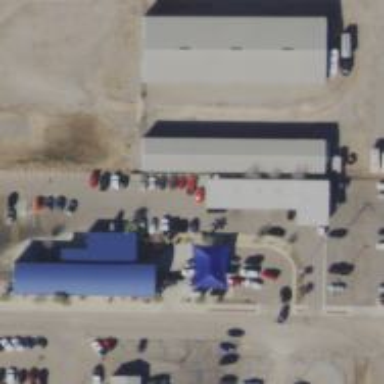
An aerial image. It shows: Commercial area with car wash facility.